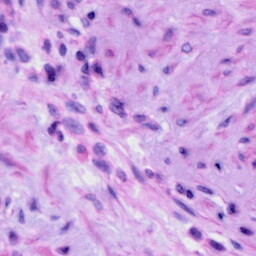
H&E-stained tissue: Cervix